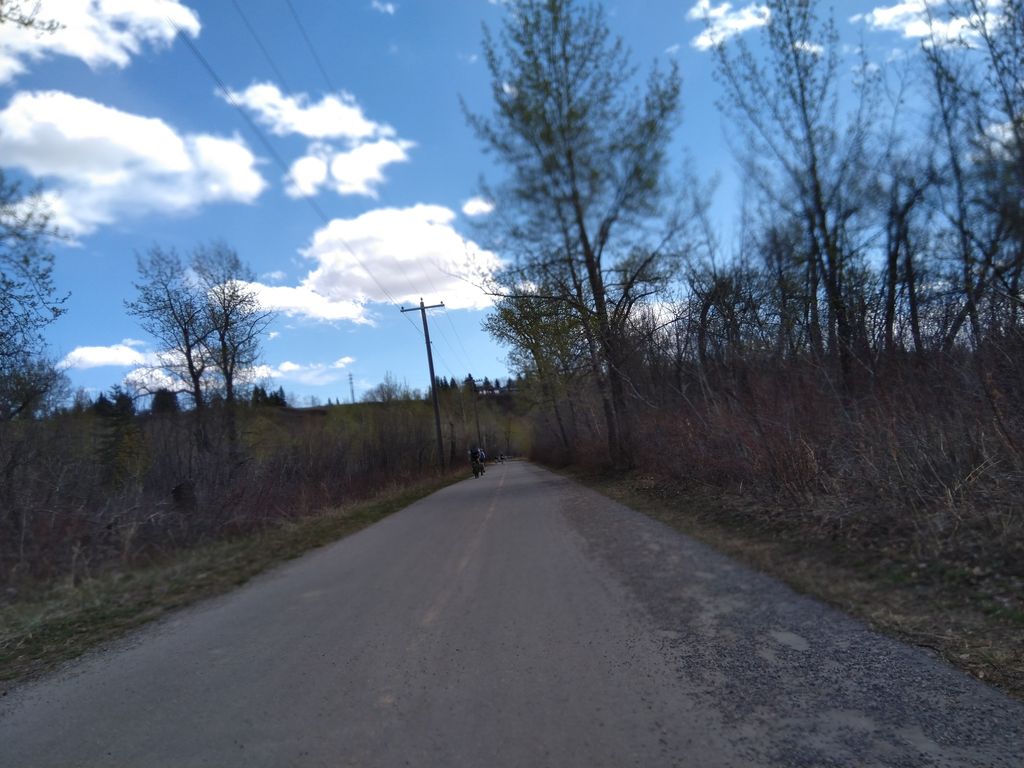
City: calgary